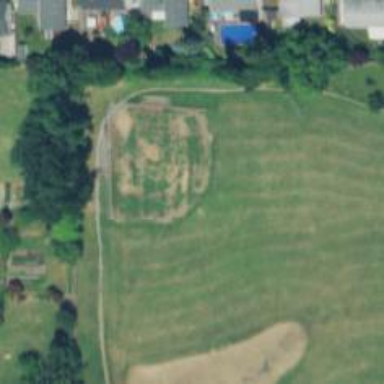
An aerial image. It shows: Softball pitch for leisure sports.